Question: I am using django 1.5
I am able to serve the files in production because it is being handled at the apache level. Here is my httpd.conf file:
'''
<VirtualHost *:80>
WSGIScriptAlias / /home/membership/membership/wsgi.py
Alias /static/ "/home/membership/static/"
<Directory /home/membership/static>
Order deny,allow
Allow from all
</Directory>
<Directory "/usr/lib/python2.6/site-packages/django/contrib/admin/static/admin">
Order deny,allow
Allow from all
</Directory>
<Directory /home/membership/membership>
<Files wsgi.py>
Order deny,allow
Satisfy Any
Allow from all
</Files>
</Directory>
</VirtualHost>
'''
This works fine in production because of the 'Alias /static/ "/home/membership/static/"'
When I try and run the app in my local development environment I can't get it to serve static files I just get a page not found 404 error. I am guess that this is because when I develop locally the requests are going straight to the development server since apache is not being used.

I do have a file at /static/me.png .
Is there somewhere that I am supposed to specify to serve static files in development?
When running 'python manage.py collectstatic' it seems to collect only the static files for the admin app. I have a file directly in the /app/static directory that I am trying to serve.
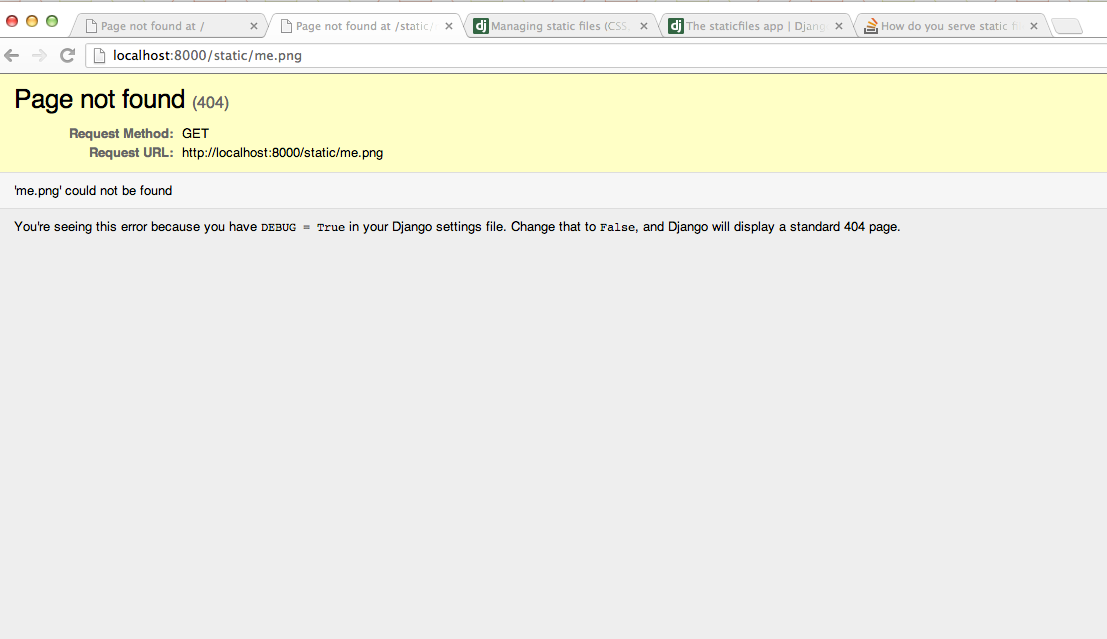
Answer: Did you define the path to your static files in your site's settings? I don't mean the url '/static/', I mean the 'STATICFILES_DIR' (it's what tells your devserver where the static files are just like the config file tells the 'apache')
It's really best to just follow the documentation, it is absolutley fantastic:
<URL>